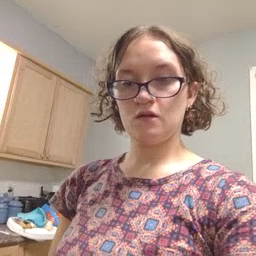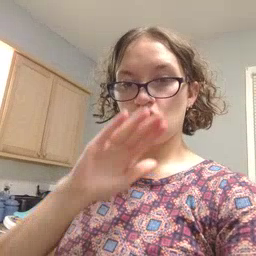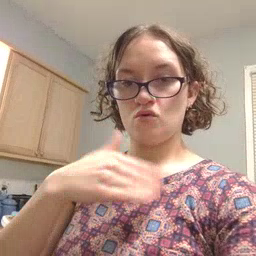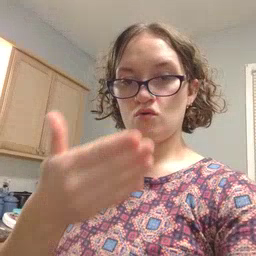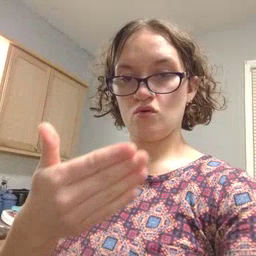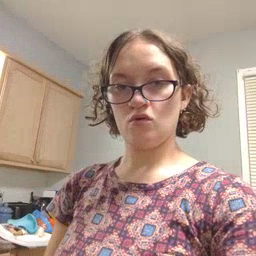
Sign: all